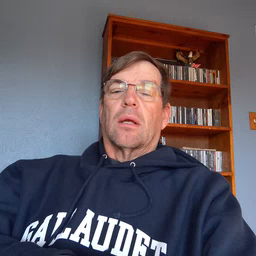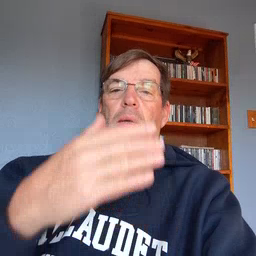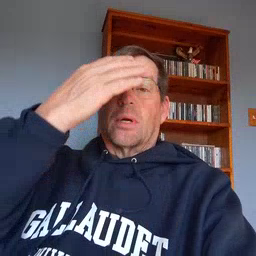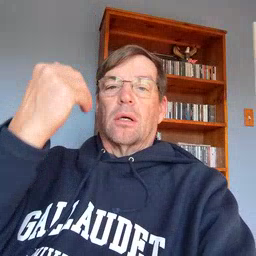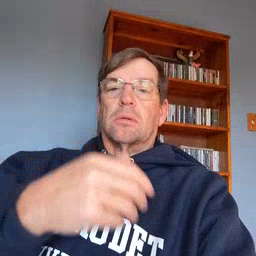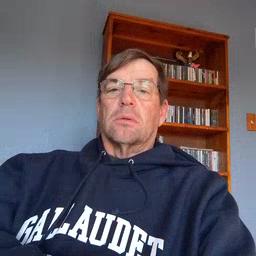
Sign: because